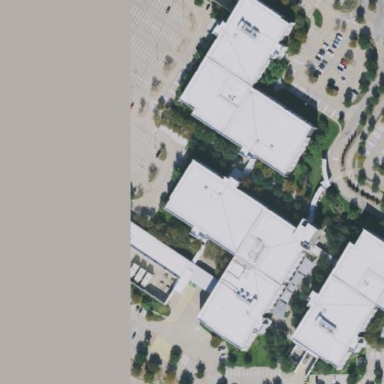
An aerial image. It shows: Office building.